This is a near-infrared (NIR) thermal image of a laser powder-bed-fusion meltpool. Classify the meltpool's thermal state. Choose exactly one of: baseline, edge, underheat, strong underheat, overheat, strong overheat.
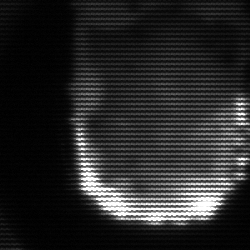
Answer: baseline